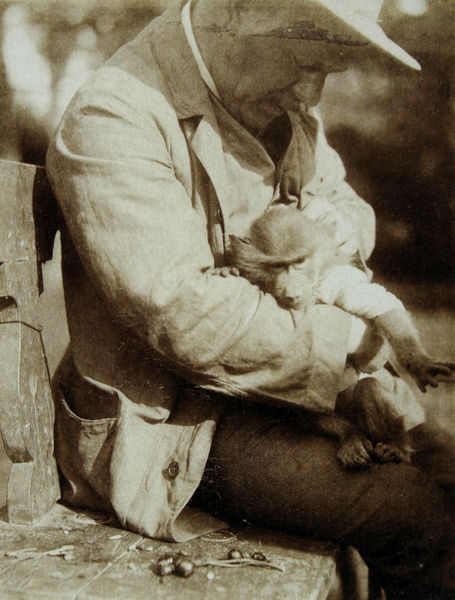
Titel: Aufnahme von Gabriel von Max mit einem jungen Pavian (Puk)
Standort: München
Institution: Städtische Galerie im Lenbachhaus
Schlagwörter: hand, kopf, mann, schatten, weiß, sitzen, finger, grau, holz, hut, licht, mund, nase, profil, schwarz, tier, hemd, hose, jacke, schnurrbart, arm, augen, falten, gesicht, kragen, mensch, ärmel, bildnis, herr, hände, portrait, porträt, sonne, auge, futter, kind, kinn, knopf, lippen, affe, fell, reisig, bank, sepia, schnäuzer, maler, ellenbogen, knöpfe, revers, krempe, foto, fotografie, photographie, umarmen, künstler, schwarzweiß, tasche, photo, schläfe, schnauze, holzbank, aufnahme, kirsche, nüsse, jackentasche, äffchen, zerknittert, pfleger, bekleidet, lichtbild, angezogen, hemdchen, gabriel von max, im arm halten